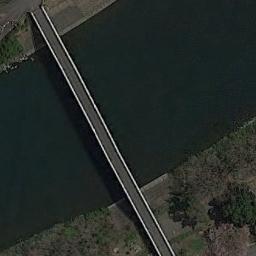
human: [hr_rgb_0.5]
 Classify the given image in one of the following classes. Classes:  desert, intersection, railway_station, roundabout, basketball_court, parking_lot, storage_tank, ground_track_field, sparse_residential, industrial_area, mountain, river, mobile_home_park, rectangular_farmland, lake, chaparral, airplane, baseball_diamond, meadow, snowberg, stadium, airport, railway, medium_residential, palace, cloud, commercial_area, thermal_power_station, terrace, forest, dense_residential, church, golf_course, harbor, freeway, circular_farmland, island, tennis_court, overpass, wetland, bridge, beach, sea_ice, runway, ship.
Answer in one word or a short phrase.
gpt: bridge